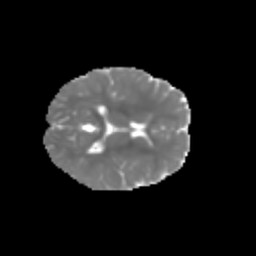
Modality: MD
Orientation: axial
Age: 6
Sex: female
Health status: healthy